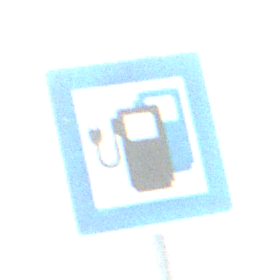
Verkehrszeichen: LadestationFuerElektrofahrzeuge
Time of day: MorningAfternoon
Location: Outdoor (Nature)
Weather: PartlyCloudy
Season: NotSpecified
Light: Natural